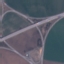
Land use / land cover: Highway